【题型】解答题　【知识点】平面几何　【难度】medium
如图，在 $\triangle ABC$ 中，$\angle C = 90^\circ$，$\angle ABC$ 的平分线 $BD$ 交 $AC$ 于点 $D$，点 $O$ 是边 $AB$ 上一点，以点 $O$ 为圆心、$OB$ 长为半径作圆，$\odot O$ 恰好经过点 $D$，交 $AB$ 于点 $E$。

(1) 求证：直线 $AC$ 是 $\odot O$ 的切线；

(2) 若点 $E$ 为 $AO$ 的中点，$AD = 3$，求阴影部分的面积；

(3) 连接 $DE$，若 $\sin \angle DBA = \frac{\sqrt{5}}{5}$，求 $\cos A$ 的值。
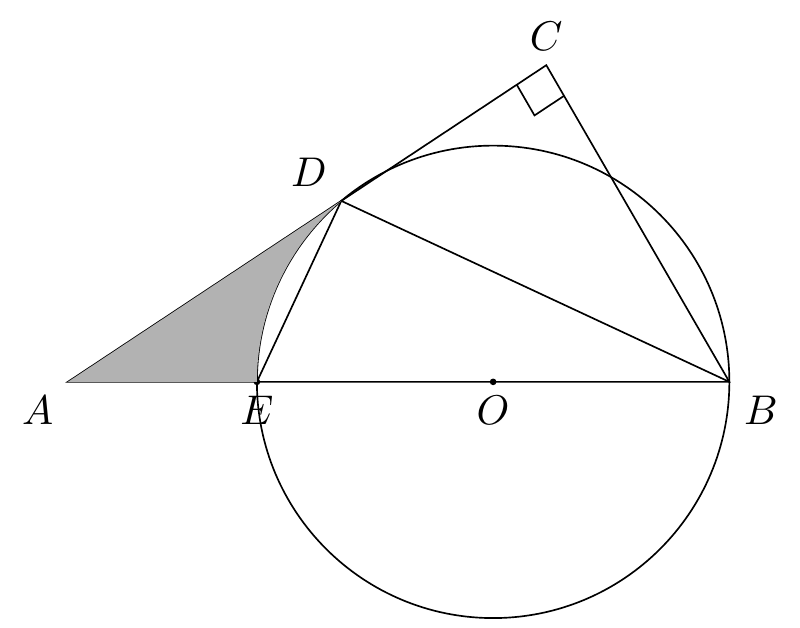
【解答】
(1) 证明：如图所示，连接 $OD$，

$\because BD$ 平分 $\angle ABC$，

$\therefore \angle OBD = \angle CBD$。

$\because OB = OD$,

$\therefore \angle ODB = \angle OBD$,

$\therefore \angle ODB = \angle CBD$,

$\therefore OD \parallel BC$,

$\because \angle C = 90^\circ$,

$\therefore \angle ODA = \angle C = 90^\circ$,

$\therefore OD \perp AD$,

$\because OD$ 是 $\odot O$ 的半径,

$\therefore AC$ 是 $\odot O$ 的切线；

（2）解：$\because$ 点 $E$ 为 $AO$ 的中点，

$\therefore OA = 2OE$,

$\therefore OD = OE$,

$\therefore OA = 2OD$,

由（1）可得 $\angle ODA = 90^\circ$,

在 $Rt\triangle ADO$ 中，$\cos \angle AOD = \frac{OD}{OA} = \frac{1}{2}$,

$\therefore \angle AOD = 60^\circ$,

$\therefore OD = \frac{AD}{\tan \angle AOD} = \frac{3}{\tan 60^\circ} = \sqrt{3}$,

$\therefore S_{\text{阴影}} = S_{\triangle AOD} - S_{\text{扇形}DOE} = \frac{1}{2} \times 3 \times \sqrt{3} - \frac{60\pi \times (\sqrt{3})^2}{360} = \frac{3\sqrt{3} - \pi}{2}$;

（3）解：$\because BE$ 是 $\odot O$ 的直径，

$\therefore \angle BDE = 90^\circ$,

在 $Rt\triangle BDE$ 中，$\sin \angle DBE = \frac{DE}{BE} = \frac{\sqrt{5}}{5}$,

设 $DE = x$, $BE = \sqrt{5}x$,

$\therefore BD = \sqrt{BE^2 - DE^2} = 2x$;

$\because \angle ADO = \angle BDE = 90^\circ$,

$\therefore \angle ADO - \angle ODE = \angle BDE - \angle ODE$,

$\therefore \angle ADE = \angle ODB$,

$\because OB = OD$,

$\therefore \angle ODB = \angle OBD$,

$\therefore \angle ADE = \angle OBD$,

又 $\because \angle A = \angle A$,

$\therefore \triangle ABD \sim \triangle ADE$,

$\therefore \frac{AD}{AB} = \frac{AE}{AD} = \frac{DE}{BD} = \frac{x}{2x} = \frac{1}{2}$,

$\therefore AB = 2AD$, $AD = 2AE$,

$\therefore AB = 4AE$,

$\therefore BE = AB - AE = 3AE$,

$\therefore OE = \frac{1}{2} BE = \frac{3}{2} AE$,

$\therefore OA = AE + OE = \frac{5}{2} AE$,

在 $Rt\triangle ADO$ 中，$\cos A = \frac{AD}{OA} = \frac{2AE}{\frac{5}{2} AE} = \frac{4}{5}$。
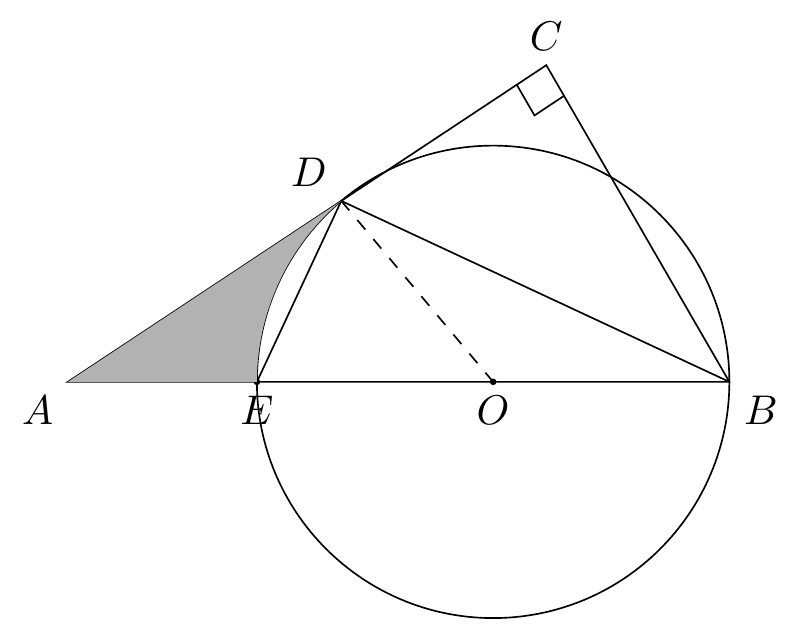